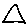
Label: triangle